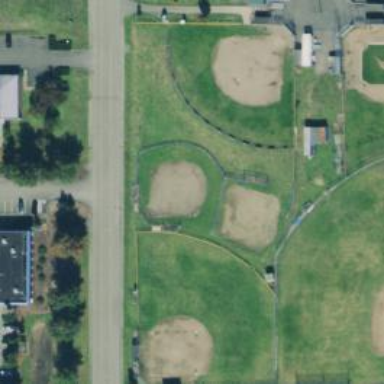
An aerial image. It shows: Baseball pitch for leisure land activities.